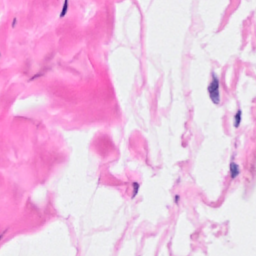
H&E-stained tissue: Breast